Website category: sports
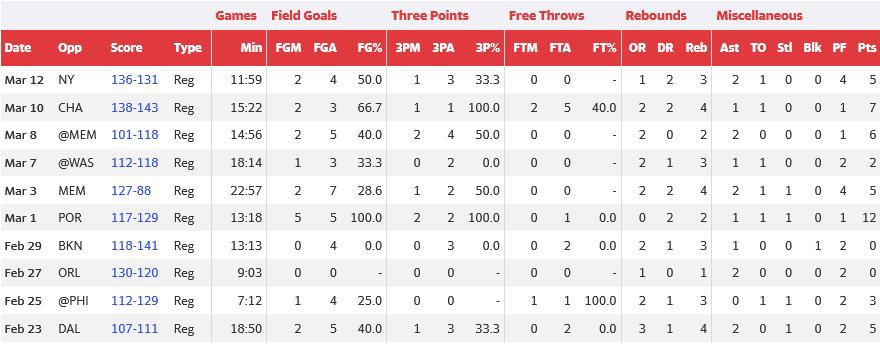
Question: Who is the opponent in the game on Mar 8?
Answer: MEM

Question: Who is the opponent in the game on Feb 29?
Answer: BKN

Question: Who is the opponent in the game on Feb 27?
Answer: ORL

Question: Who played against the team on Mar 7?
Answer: WAS

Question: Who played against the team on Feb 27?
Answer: ORL

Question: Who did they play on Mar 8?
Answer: MEM

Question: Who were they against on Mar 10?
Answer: CHA

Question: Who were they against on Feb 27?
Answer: ORL

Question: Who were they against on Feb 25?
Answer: PHI

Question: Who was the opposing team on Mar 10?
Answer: CHA

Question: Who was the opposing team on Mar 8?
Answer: MEM

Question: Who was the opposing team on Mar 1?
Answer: POR

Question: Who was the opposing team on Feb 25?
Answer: PHI

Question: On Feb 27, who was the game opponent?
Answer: ORL

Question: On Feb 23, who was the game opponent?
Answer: DAL

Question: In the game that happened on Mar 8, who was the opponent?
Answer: MEM

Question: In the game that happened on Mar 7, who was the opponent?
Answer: WAS

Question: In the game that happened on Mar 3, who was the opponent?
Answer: MEM

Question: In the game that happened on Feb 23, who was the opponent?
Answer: DAL

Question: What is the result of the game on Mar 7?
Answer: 112-118

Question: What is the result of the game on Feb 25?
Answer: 112-129

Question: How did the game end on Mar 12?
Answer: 136-131

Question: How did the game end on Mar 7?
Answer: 112-118

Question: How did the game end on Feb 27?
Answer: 130-120

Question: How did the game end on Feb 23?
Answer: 107-111

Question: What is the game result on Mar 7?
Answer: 112-118

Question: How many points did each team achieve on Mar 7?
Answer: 112-118

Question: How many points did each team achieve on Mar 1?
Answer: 117-129

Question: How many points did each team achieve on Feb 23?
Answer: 107-111

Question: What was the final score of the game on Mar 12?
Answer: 136-131

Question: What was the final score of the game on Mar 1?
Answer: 117-129

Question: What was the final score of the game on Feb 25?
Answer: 112-129

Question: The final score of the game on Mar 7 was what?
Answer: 112-118

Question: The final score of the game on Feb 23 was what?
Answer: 107-111

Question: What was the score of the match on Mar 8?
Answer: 101-118

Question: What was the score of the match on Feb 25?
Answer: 112-129

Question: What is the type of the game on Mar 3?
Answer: Reg

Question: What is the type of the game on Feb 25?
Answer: Reg

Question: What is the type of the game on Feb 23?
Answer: Reg

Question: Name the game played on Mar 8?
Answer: Reg

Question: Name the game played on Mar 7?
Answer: Reg

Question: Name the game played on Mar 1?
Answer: Reg

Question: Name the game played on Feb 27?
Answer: Reg

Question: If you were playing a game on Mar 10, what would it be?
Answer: Reg

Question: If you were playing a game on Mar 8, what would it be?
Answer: Reg

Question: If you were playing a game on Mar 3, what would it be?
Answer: Reg

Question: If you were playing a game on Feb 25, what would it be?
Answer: Reg

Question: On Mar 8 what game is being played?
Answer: Reg

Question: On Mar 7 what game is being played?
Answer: Reg

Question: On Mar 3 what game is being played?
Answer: Reg

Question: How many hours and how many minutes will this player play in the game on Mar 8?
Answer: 14:56

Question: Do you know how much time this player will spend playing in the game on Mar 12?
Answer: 11:59

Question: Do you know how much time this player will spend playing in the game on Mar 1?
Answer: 13:18

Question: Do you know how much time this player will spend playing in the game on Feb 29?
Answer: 13:13

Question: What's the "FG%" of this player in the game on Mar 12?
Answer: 50.0

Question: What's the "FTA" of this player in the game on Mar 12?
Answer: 0

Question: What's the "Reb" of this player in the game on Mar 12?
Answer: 3

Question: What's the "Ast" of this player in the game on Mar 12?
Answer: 2

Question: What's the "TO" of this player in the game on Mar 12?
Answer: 1

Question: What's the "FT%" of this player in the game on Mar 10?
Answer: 40.0

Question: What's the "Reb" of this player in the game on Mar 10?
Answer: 4

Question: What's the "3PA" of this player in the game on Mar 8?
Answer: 4

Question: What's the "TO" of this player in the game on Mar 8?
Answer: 0

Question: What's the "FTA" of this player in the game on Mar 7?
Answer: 0